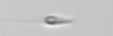
Label: flagellate_morphotype3